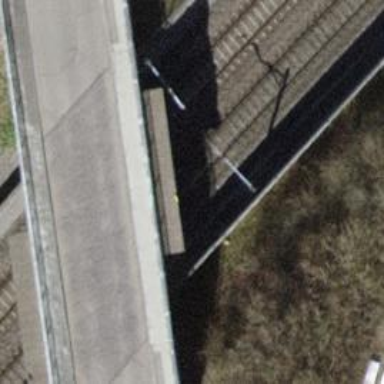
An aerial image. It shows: Single-track railway with electrified contact lines.